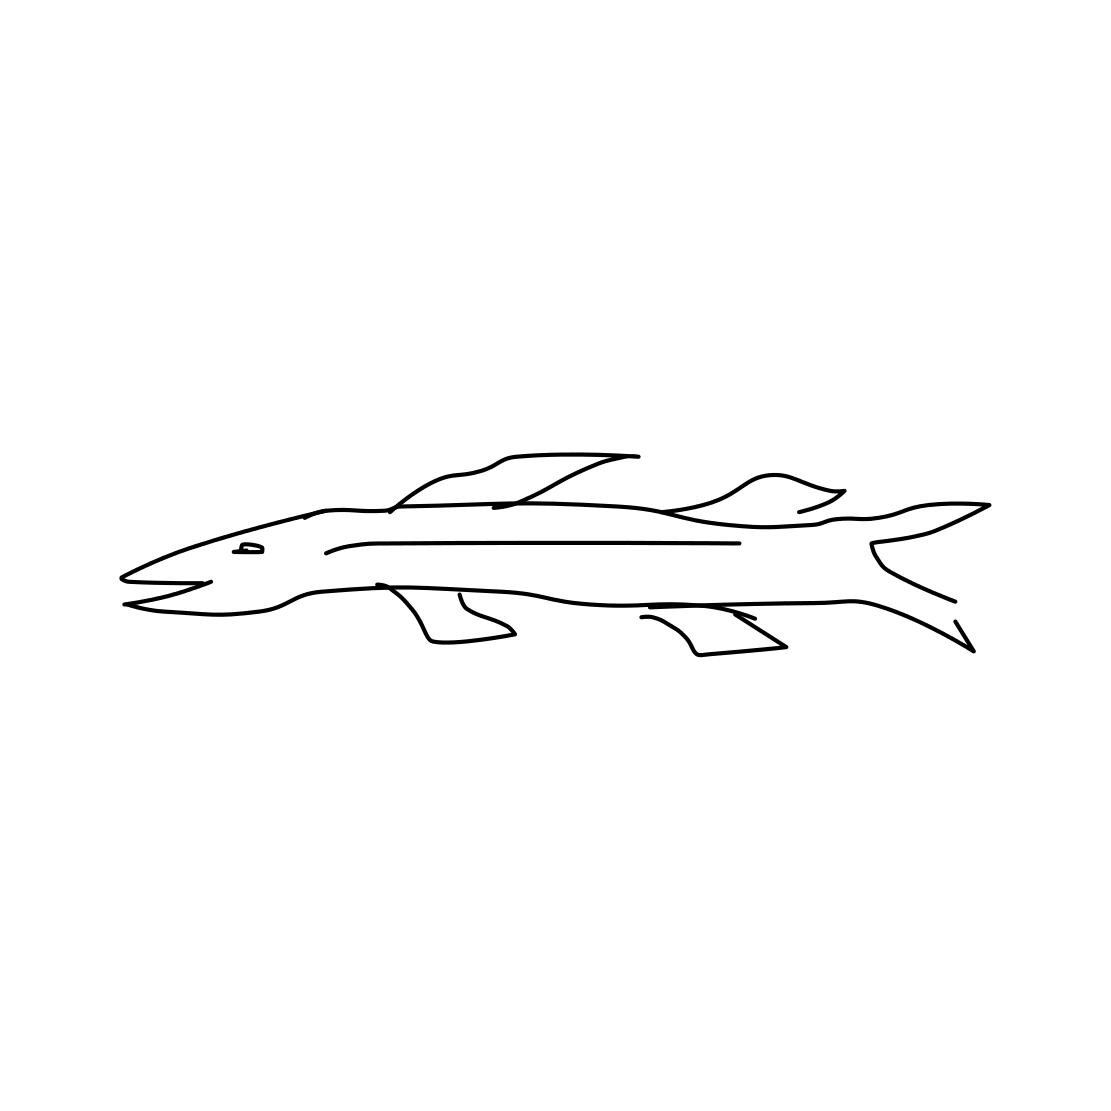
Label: shark